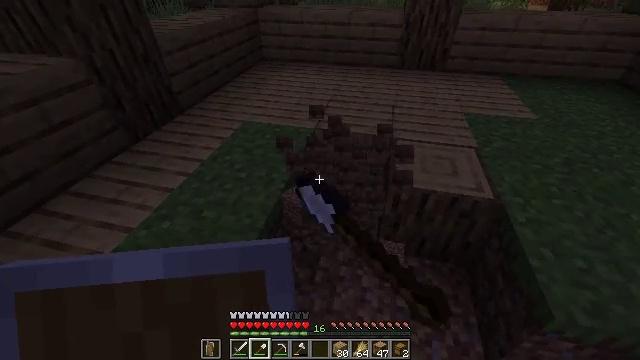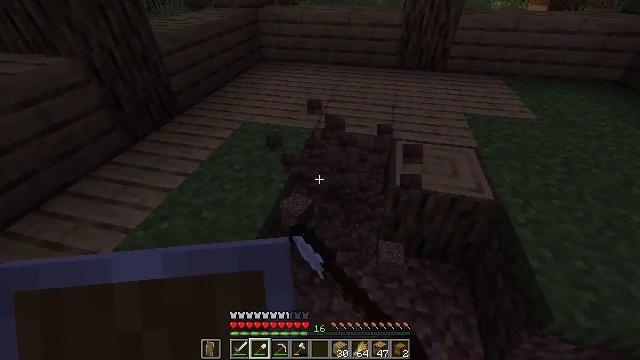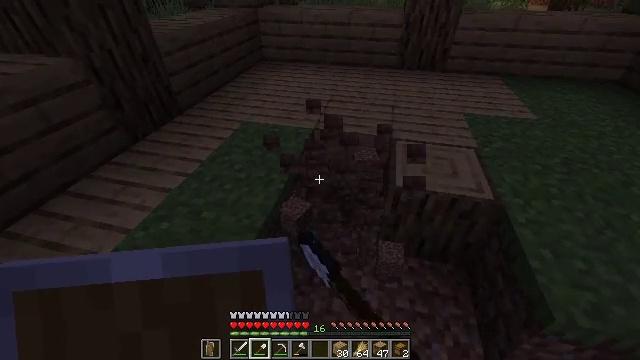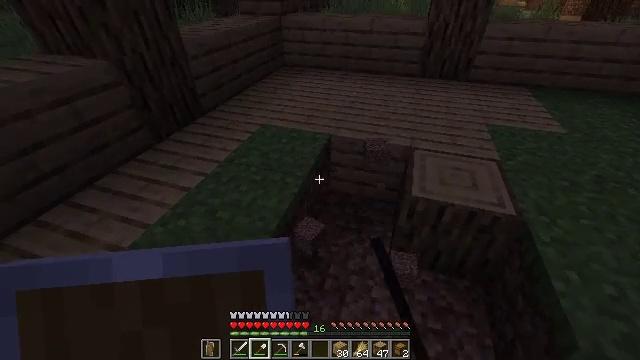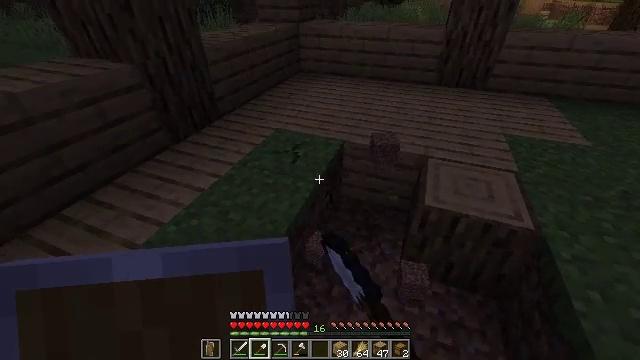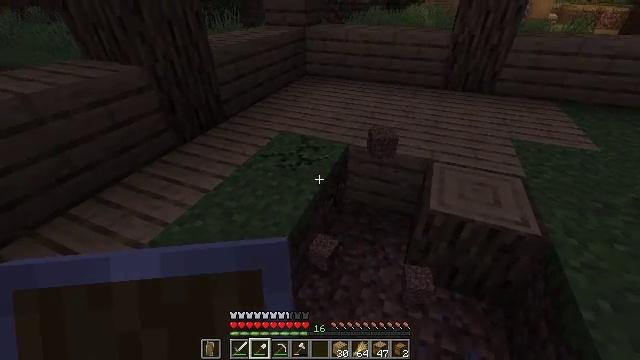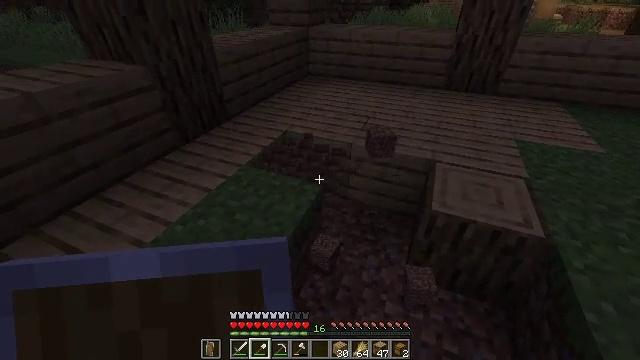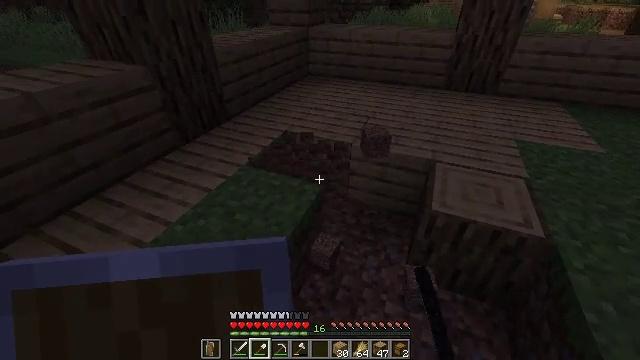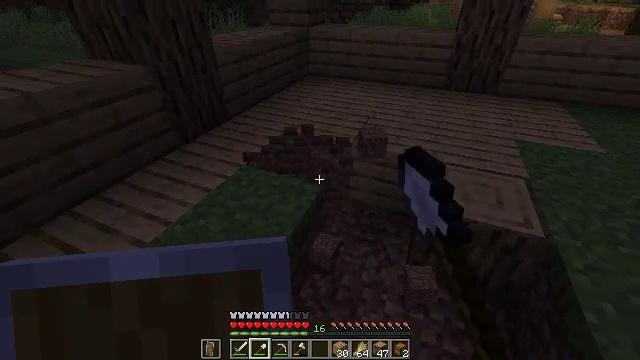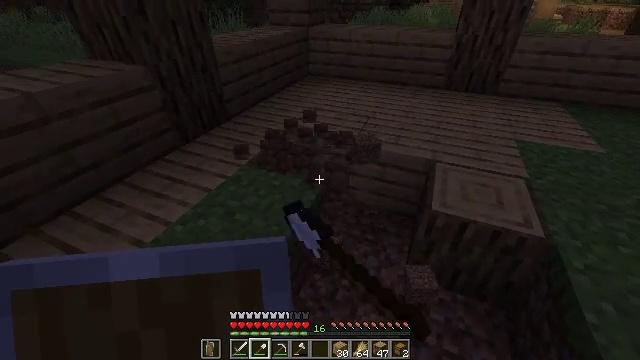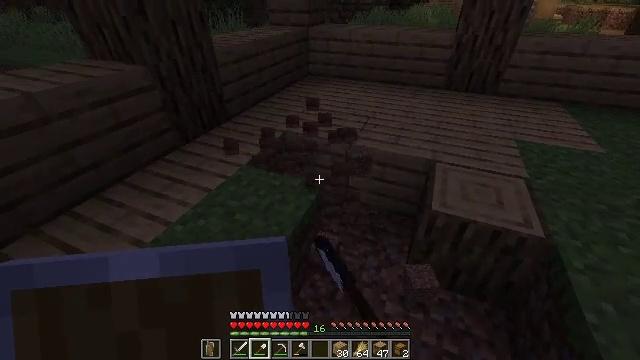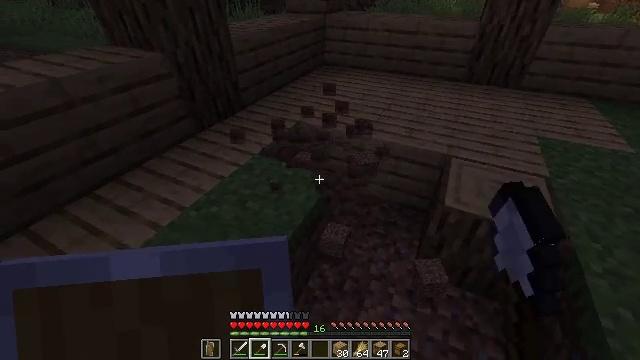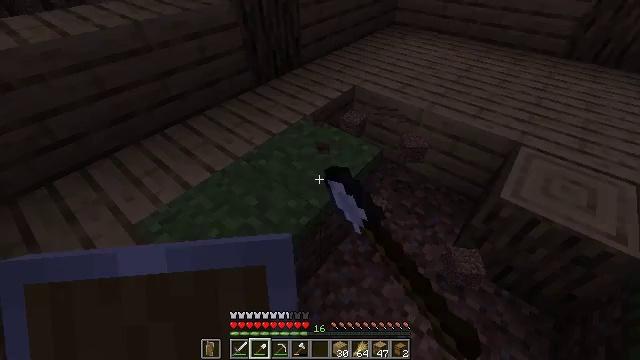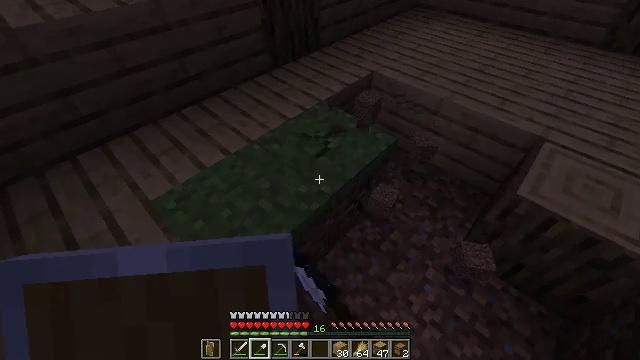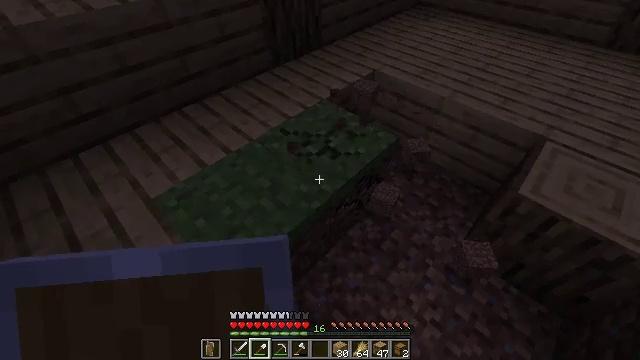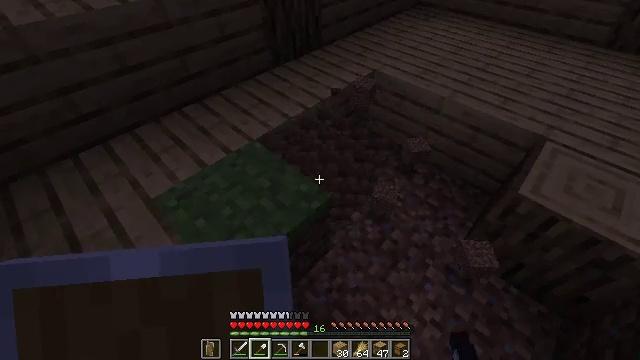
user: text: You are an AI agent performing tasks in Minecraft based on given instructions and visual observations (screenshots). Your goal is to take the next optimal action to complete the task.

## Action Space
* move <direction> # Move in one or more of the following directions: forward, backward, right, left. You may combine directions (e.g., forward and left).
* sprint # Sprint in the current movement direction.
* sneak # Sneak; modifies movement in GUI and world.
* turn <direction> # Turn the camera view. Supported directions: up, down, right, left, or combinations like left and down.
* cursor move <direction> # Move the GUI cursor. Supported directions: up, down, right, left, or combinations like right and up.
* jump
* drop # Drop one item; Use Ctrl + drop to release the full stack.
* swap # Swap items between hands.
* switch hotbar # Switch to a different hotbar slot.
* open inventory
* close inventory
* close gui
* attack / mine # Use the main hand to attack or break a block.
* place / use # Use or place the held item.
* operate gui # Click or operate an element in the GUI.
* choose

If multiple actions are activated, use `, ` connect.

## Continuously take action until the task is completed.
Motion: motion action
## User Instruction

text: Collect the grass block using a shovel.
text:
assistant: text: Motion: attack / mine
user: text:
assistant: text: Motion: attack / mine
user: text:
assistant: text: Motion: turn left and up, attack / mine
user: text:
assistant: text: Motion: turn left and up, attack / mine
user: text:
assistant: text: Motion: turn left, attack / mine
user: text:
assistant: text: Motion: attack / mine
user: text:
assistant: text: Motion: attack / mine
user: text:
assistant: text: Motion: attack / mine
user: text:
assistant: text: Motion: attack / mine
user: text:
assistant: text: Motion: attack / mine
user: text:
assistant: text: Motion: turn left and down, attack / mine
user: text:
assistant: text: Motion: turn left and down, attack / mine
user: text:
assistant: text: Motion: turn left and down, attack / mine
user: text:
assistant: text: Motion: attack / mine
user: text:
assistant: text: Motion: attack / mine
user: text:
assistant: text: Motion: attack / mine
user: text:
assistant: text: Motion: attack / mine
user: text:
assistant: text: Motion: attack / mine
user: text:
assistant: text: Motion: attack / mine
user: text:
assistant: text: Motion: turn left, attack / mine
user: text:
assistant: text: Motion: turn left and down, attack / mine
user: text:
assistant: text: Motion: turn left and down, attack / mine
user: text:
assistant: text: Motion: attack / mine
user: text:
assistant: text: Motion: attack / mine
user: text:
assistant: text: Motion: attack / mine
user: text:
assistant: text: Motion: attack / mine
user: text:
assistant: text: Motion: move back, attack / mine
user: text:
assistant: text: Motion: move back, turn right, attack / mine
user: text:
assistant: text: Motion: move back and move right, turn right and up, attack / mine
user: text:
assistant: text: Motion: move back and move right, turn right and up, attack / mine